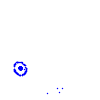
Particle: electron